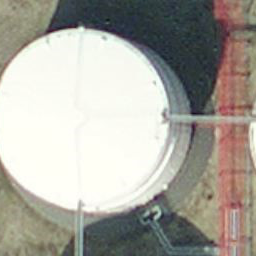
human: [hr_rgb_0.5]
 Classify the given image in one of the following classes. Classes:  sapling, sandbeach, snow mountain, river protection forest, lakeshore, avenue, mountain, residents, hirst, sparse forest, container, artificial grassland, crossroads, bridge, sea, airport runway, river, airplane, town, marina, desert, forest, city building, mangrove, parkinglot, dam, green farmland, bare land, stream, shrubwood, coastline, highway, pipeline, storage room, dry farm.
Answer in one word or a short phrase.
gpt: storage room